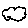
Label: cloud